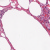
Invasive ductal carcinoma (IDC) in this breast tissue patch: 0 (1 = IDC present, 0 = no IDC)